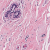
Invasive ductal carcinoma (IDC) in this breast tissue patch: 0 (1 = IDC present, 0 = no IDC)